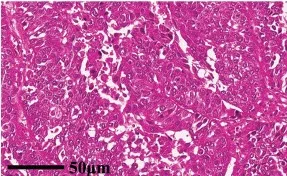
Pathological and imaging examination of case 2. (A) Pathological results of hematoxylin and eosin cytology staining of a tumor biopsy.
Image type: pathology (h&e)